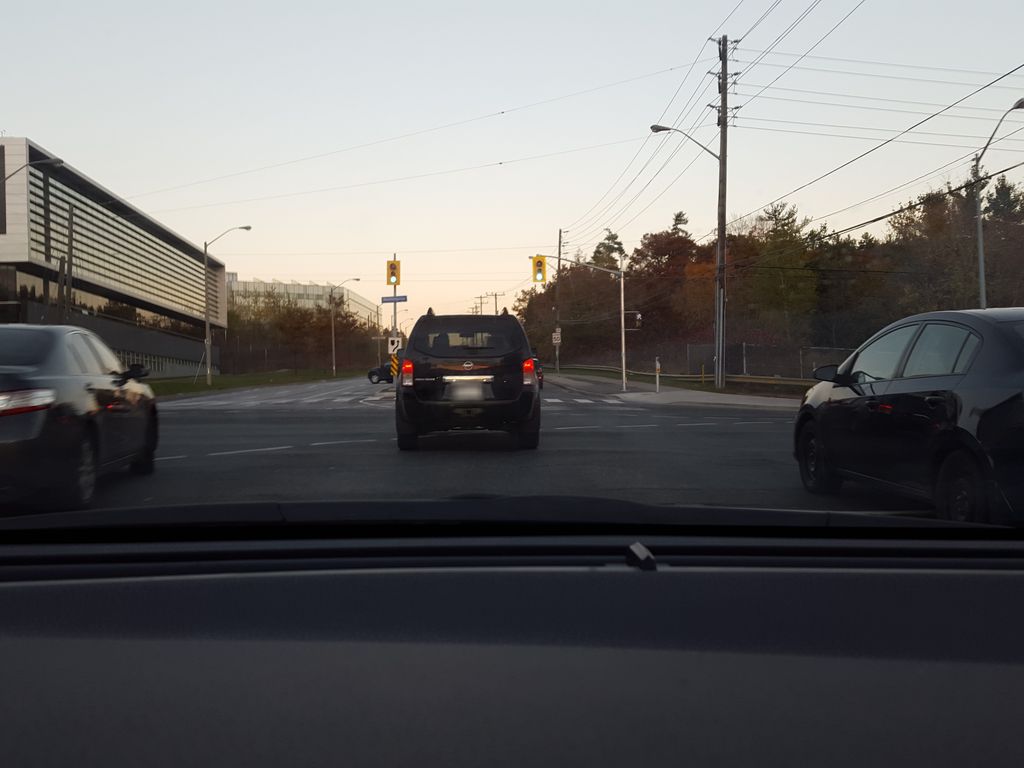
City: toronto